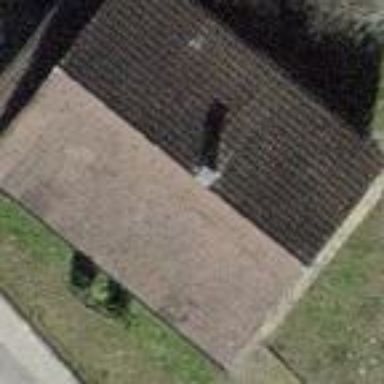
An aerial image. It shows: Simple and straightforward house.